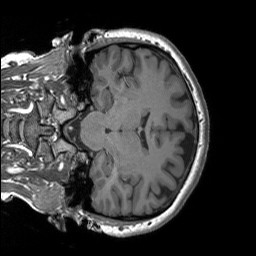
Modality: T1w
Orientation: coronal
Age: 35
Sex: female
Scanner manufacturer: siemens
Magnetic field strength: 3 T
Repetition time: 1.9 s
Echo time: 0.00243 s